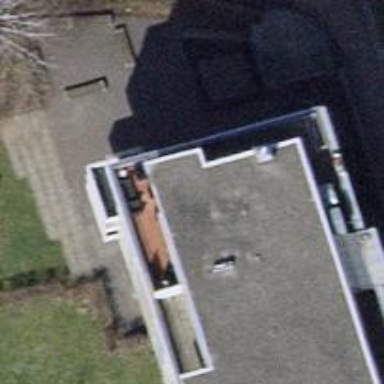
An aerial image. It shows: Kindergarten.